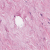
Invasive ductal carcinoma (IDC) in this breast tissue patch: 0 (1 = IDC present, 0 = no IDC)